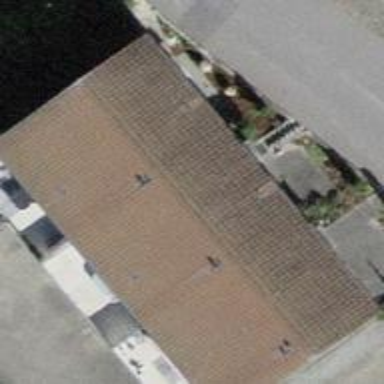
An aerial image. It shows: Building with tiled roof.